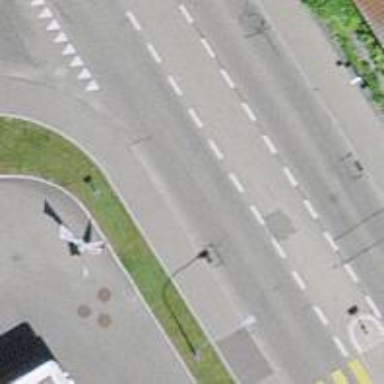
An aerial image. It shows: Public transport stop position.